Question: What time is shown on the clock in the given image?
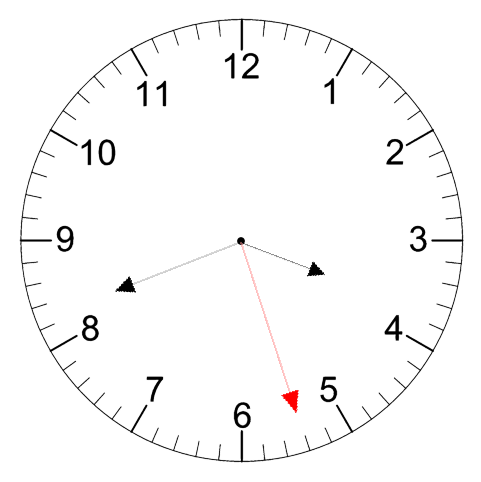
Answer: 03:41:27